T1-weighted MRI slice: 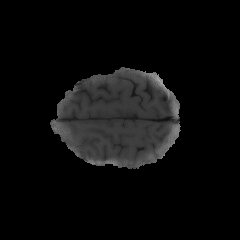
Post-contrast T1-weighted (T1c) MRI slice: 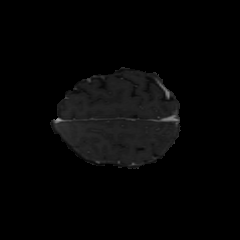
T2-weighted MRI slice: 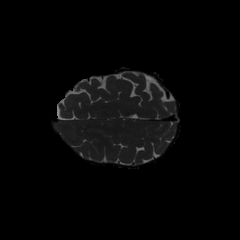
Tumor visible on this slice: no